Question: Imagine that I have the following 6 arrays:
'''
A0 = np.array([0,2,5,6,3,1,9,3,5,7])
B0 = np.array([5,1,6,7,3,8,2,3,4,7,1])
C0 = np.array([3,5,7,7,8,5,5,6,7,1,6])
A1 = np.array([2,2,6,7,4])
B1 = np.array([1,6,1,4,0])
C1 = np.array([5,3,3,7,0])
'''
I could plot the first three in a histogram, splitting the three arrays into three small bars (blue for A0, yellow for B0 and green for C0).
'''
plt.hist([A0,B0,C0])
plt.show()
'''
I could also stack the histograms of two arrays; e.g.
'''
plt.hist([A0,A1], stacked=True)
plt.show()
'''

Now I wish to combine these two effects: I'd like to create a histogram that plots arrays A0, B0 and C0 separately into these smaller bars, and then I would like to have histograms of arrays A1, B1 and C1 stacked on top of the histograms of A0, B0 and C0 respectively.
Preferably, I would also like to have the arrays A1, B1 and C1 be hatched, e.g.
'''
plt.hist(A1, hatch='//')
'''
while A0, B0 and C0 are just regularly filled and not hatched.
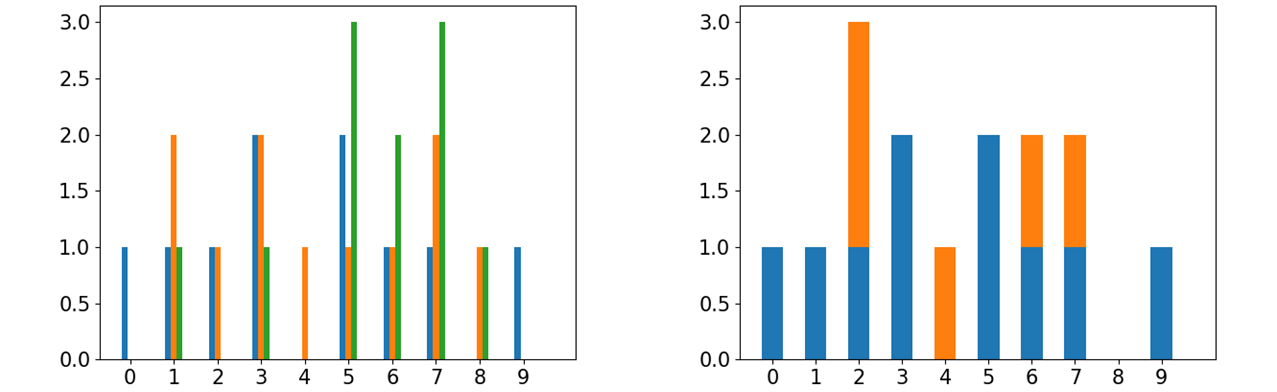
Answer: One approach, is to first draw a split histogram for '[A0+A1, B0+B1, C0+C1]'. These bars will have the same height as stacked bars would have. Then, in a second pass the split histogram for '[A1, B1, C1]' is drawn at the same place. It is important that the same 'bins' are used in both cases. Note that this approach will not work for a 'density' histogram.
The code below uses 'paired' colors, drawing the upper part in the darker version, and the lower part in the lighter version and hatched.
'''
import numpy as np
from matplotlib import pyplot as plt
A0 = np.array([0,2,5,6,3,1,9,3,5,7])
B0 = np.array([5,1,6,7,3,8,2,3,4,7,1])
C0 = np.array([3,5,7,7,8,5,5,6,7,1,6])
A1 = np.array([2,2,6,7,4])
B1 = np.array([1,6,1,4,0])
C1 = np.array([5,3,3,7,0])
# bar_colors = ['C0', 'C1', 'C2']
bar_colors_0 = plt.cm.tab20c.colors[0:12:4]
bar_colors_1 = plt.cm.tab20c.colors[1:12:4]
_, bins, _ = plt.hist([np.concatenate([A0, A1]),np.concatenate([B0, B1]),np.concatenate([C0, C1])], color=bar_colors_0)
plt.hist([A1,B1,C1], bins=bins, hatch='//', color=bar_colors_1)
plt.show()
'''
<URL>